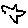
Label: star